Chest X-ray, AP view. Patient: 47 years old, sex M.
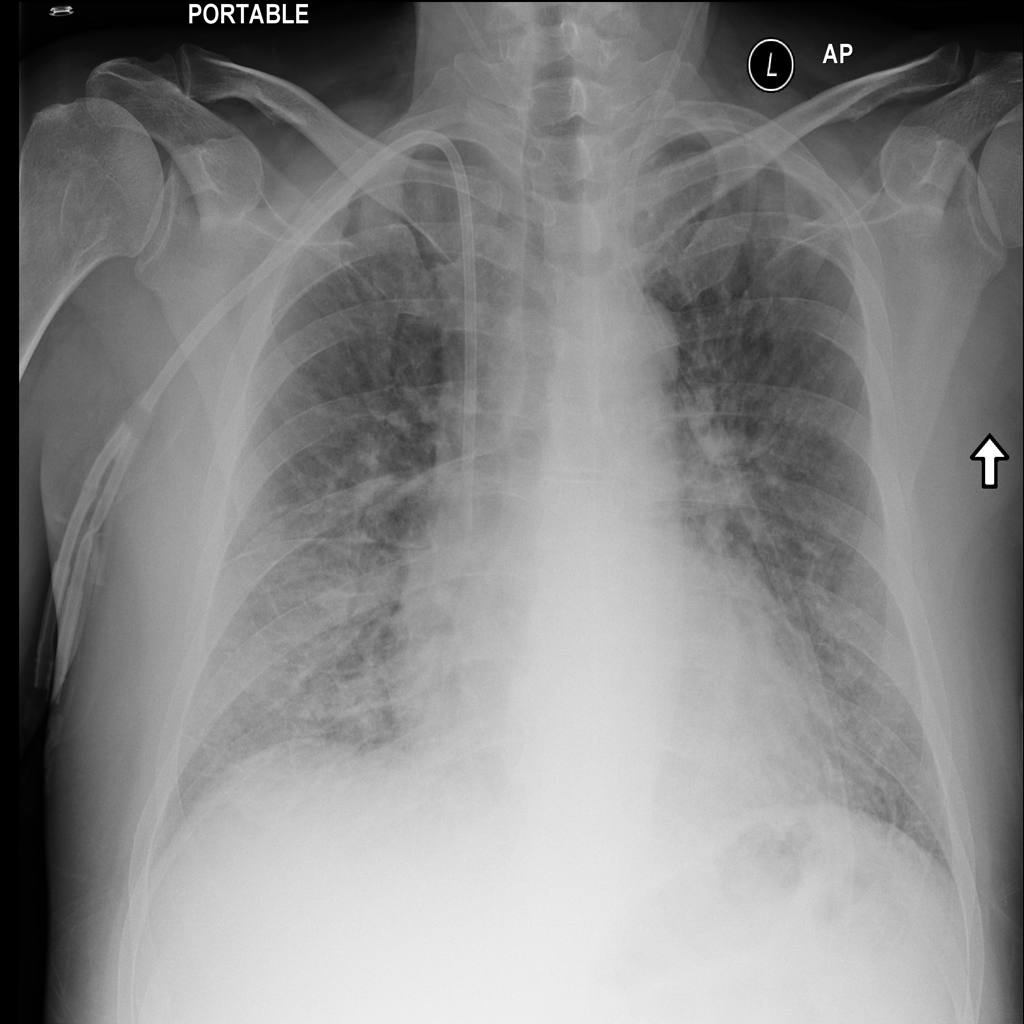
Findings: Cardiomegaly, Edema, Effusion, Infiltration